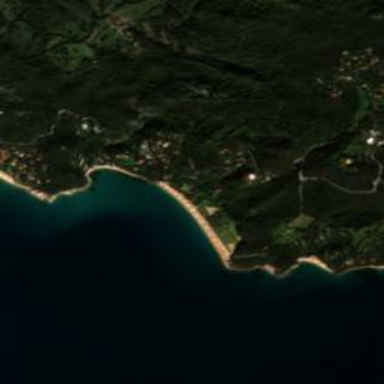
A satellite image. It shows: Breathtaking coastline.